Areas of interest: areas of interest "Shenyang Radio & TV Station"
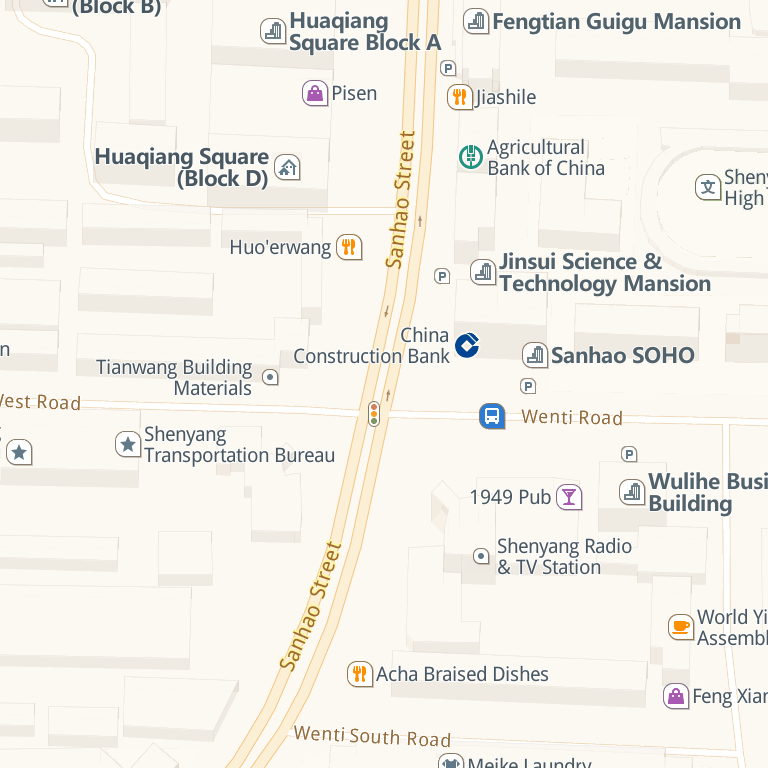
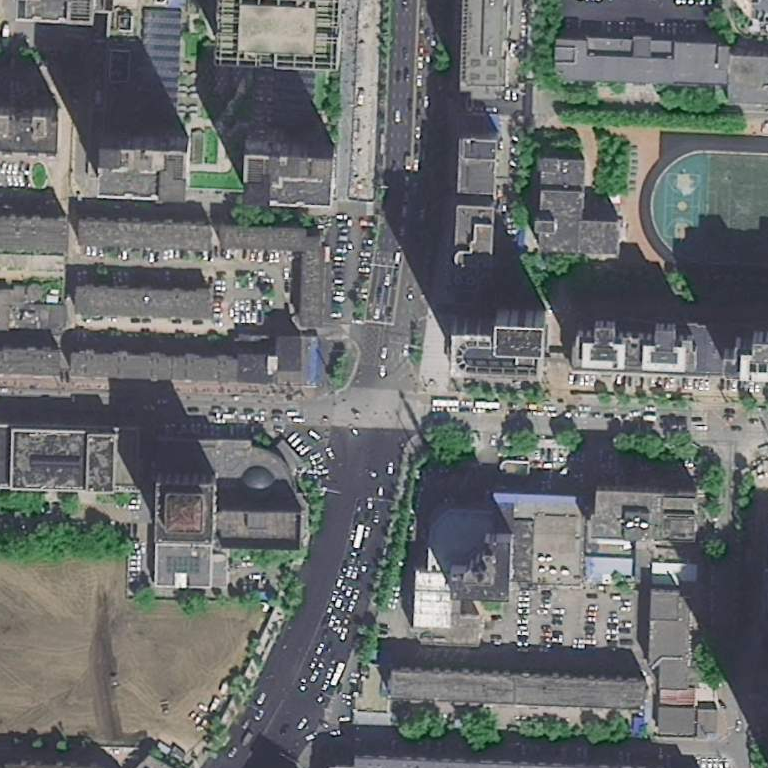